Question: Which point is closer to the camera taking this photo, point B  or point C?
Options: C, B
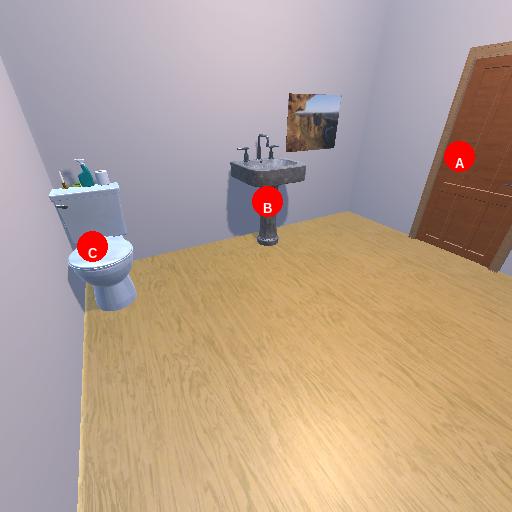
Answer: C